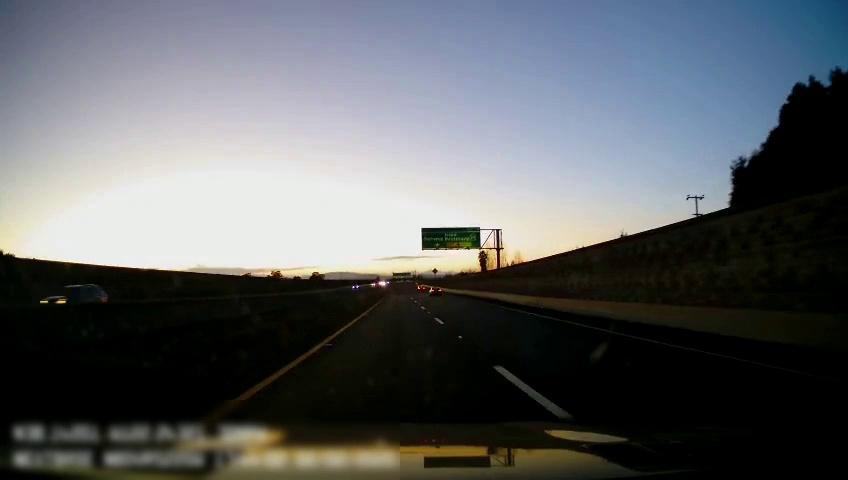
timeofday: Dusk/Dawn/Twilight
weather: Sunny
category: Drivable Space
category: Vehicles | Car
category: Vehicles | Car
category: Vehicles | SUV
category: Lanes | Alternate Lane
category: Lanes | Alternate Lane
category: Lanes | Alternate Lane
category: Traffic | Signs